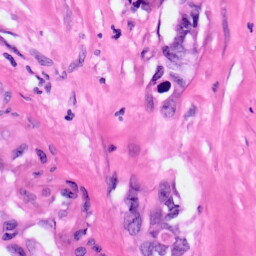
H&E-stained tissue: Pancreatic